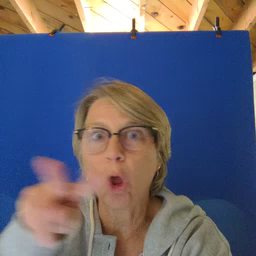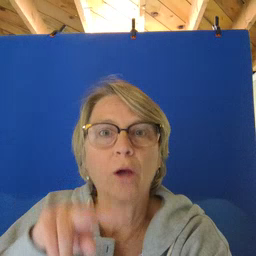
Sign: look